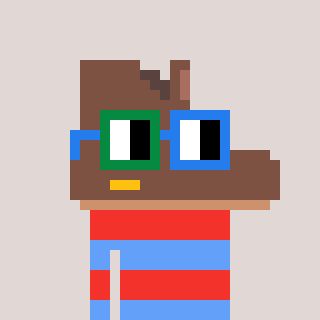
a pixel art character with square green and blue glasses, a boot-shaped head and a blue-colored body on a warm background